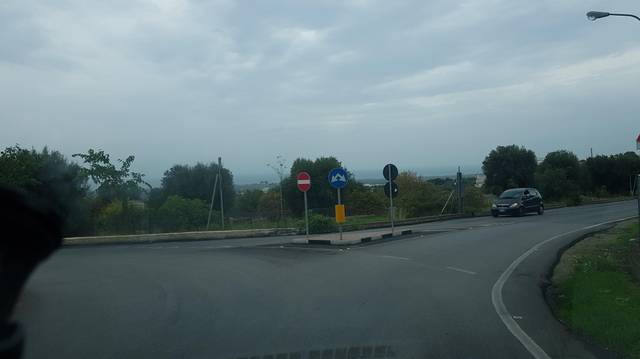
Region: Italy
Coordinates: 40.733, 17.569